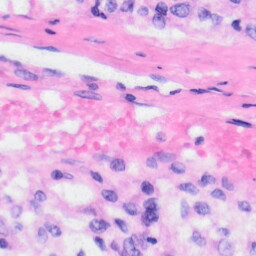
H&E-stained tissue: Liver